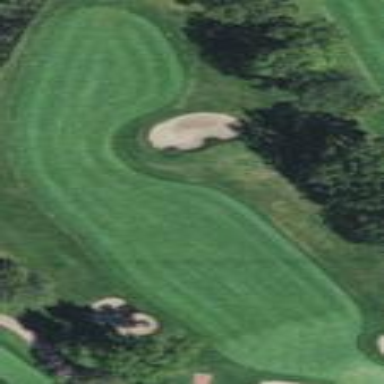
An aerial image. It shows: Well-maintained grassy area known as fairway on golf course.